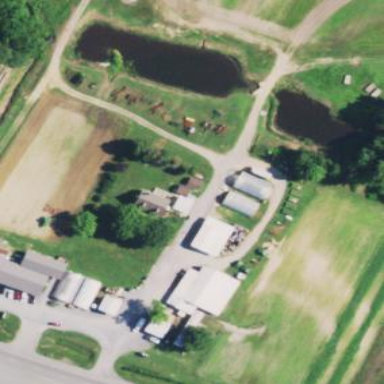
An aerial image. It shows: Farmyard area.